Interaction volume radius: 10 \u00c5
Interaction volume height: 10 \u00c5
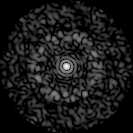
Disorder parameter: 0.8135